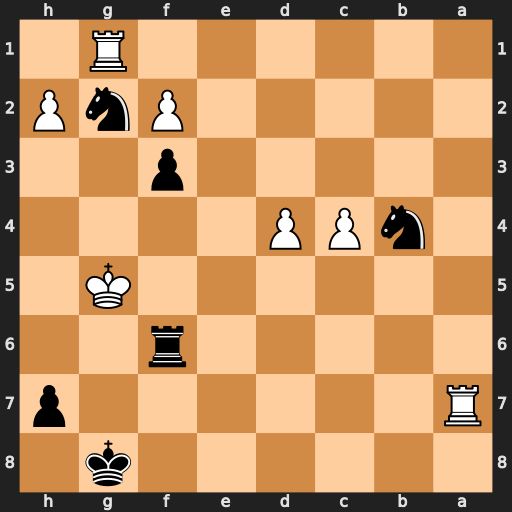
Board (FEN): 6k1/R6p/5r2/6K1/1nPP4/5p2/5PnP/6R1
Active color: b
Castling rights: -
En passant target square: -
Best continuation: Rg6+ Kf5 Nh4+ Kf4 Rxg1